I will show an image sequence of human cooking. I have annotated the images with numbered circles. Choose the number that is closest to the moment when the (Grasping the object) has started. You are a five-time world champion in this game. Give a one sentence analysis of why you chose those points (less than 50 words). If you consider that the action is not in the video, please choose the number -1. Provide your answer at the end in a json file of this format: {"points": []}
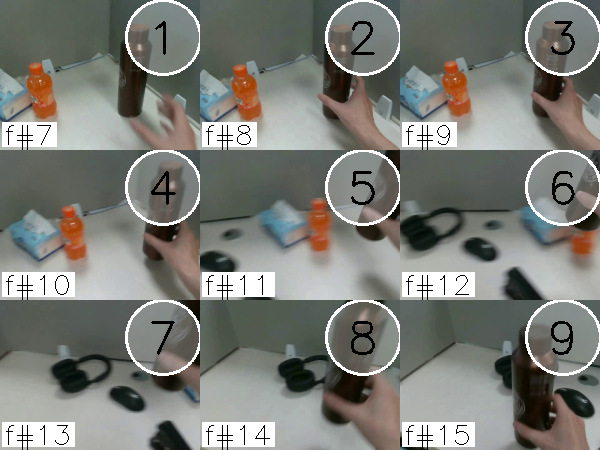
Frame 3 shows the clearest moment of hand-object contact.
{"points": [3]}